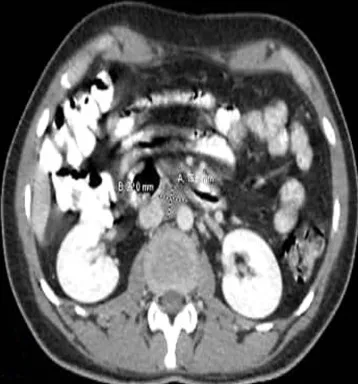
Abdominal pelvic computed tomography scan showing:. Colonic mass.
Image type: radiology (ct)